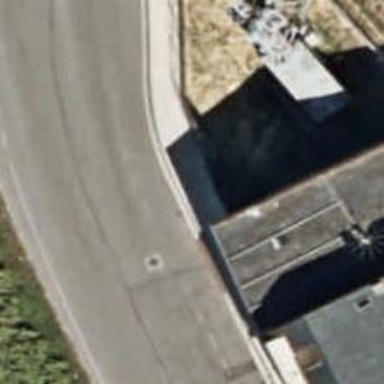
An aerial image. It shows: Sidewalk.